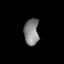
Tissue: lung
Cell type: Endothelial cells
Senescence score: 0.5988
Nuclear area (px): 383
Mean DAPI intensity: 131.501